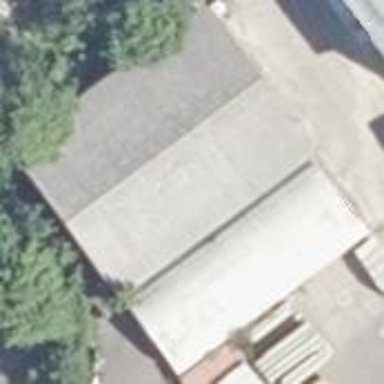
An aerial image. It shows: Commercial building.